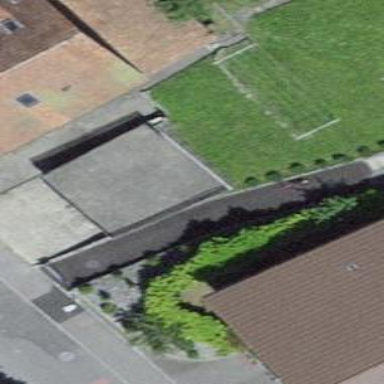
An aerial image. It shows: Garage.